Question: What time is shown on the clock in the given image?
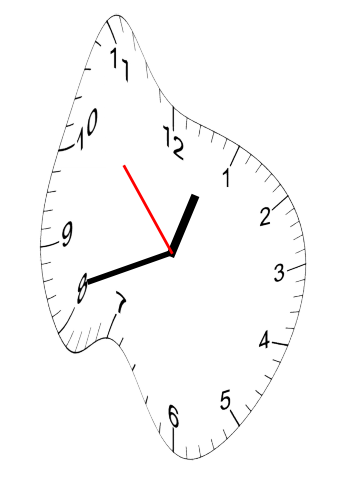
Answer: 12:41:53